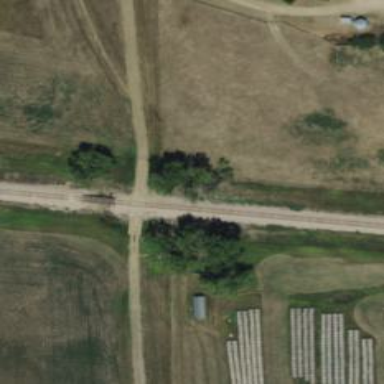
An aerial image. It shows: Level crossing along the railway.